Question: I have five square buttons in a row that I am displaying as a lock. However when viewing on a mobile phone the 5 icons do not stack, they bunch up and overlap with the element below them. I thought that adding the clear element would resolve that but it doesn't. Can anyone point me in the right direction?
Thanks so much, I greatly appreciate it!
'''
.menu {
height: 100px;
clear: both;
width:100%;
margin-bottom:40px;
margin-top:35px;
}
.icons {
height: 100px;
width:100px;
display: inline-block;
margin-left:10px;
margin-right:10px;
margin-bottom:10px;
background-color:#ffffff;
}
'''

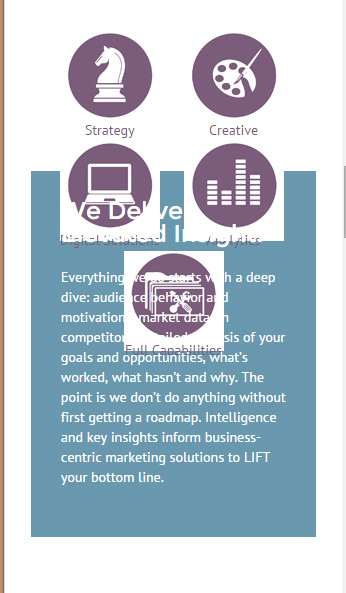
Answer: Removing the 'height' property from your '.menu' class (or, at the very least, changing it to 'min-height') will allow your parent element's height to expand to fit its contents, thereby pushing the content that follows it down the page.
See examples below for an illustration.
'''
div{
background:green;
margin:5px 0;
padding:5px;
}
p{
font-family:sans-serif;
margin:0;
}
div p{
background:red;
min-height:40px;
}
div~div{
height:20px;
}
'''
'''
<div>
<p>This paragraph's parent doesn't have set height and therefore will expand to fit the height of this paragraph</p>
</div>
<p>This is just a placeholder</p>
<div>
<p>This paragraph's parent has a set height and therefore won't expand to fit the height of this paragraph</p>
</div>
<p>This is just a placeholder</p>
'''